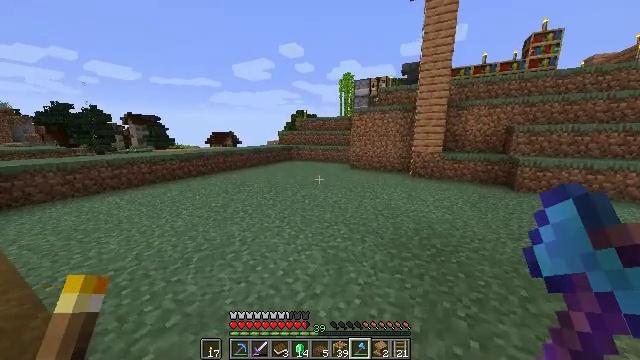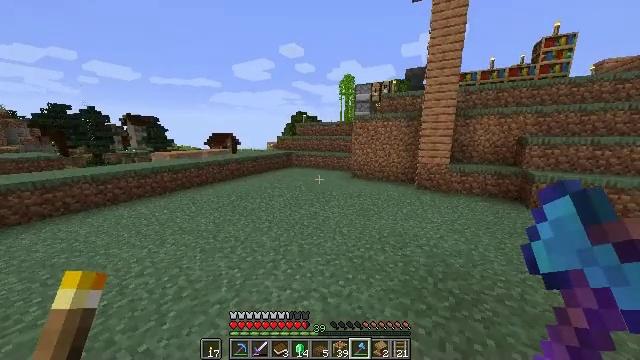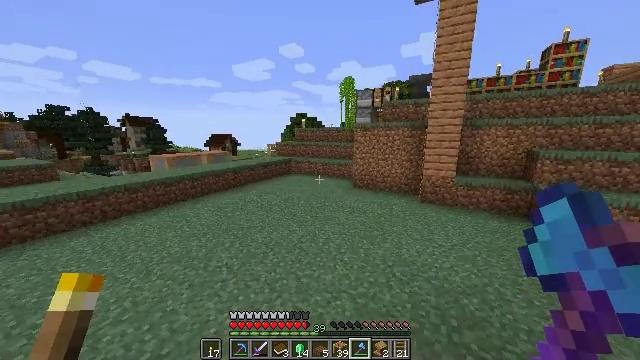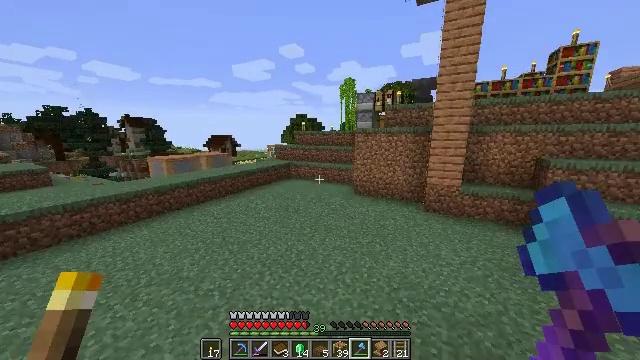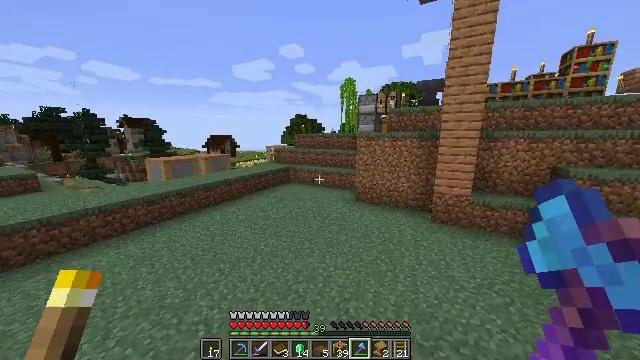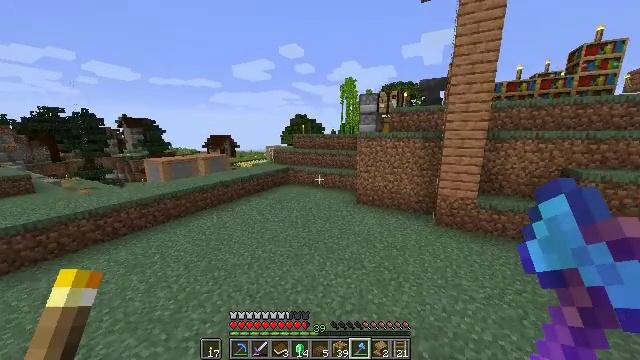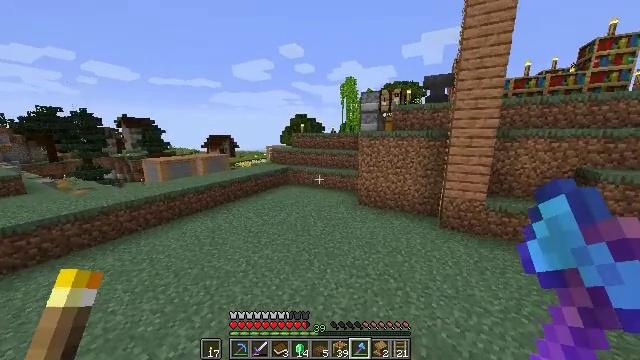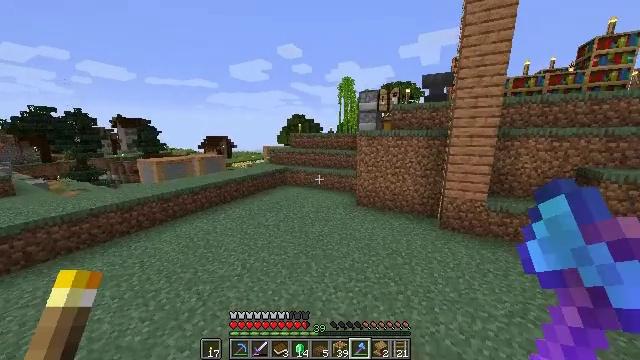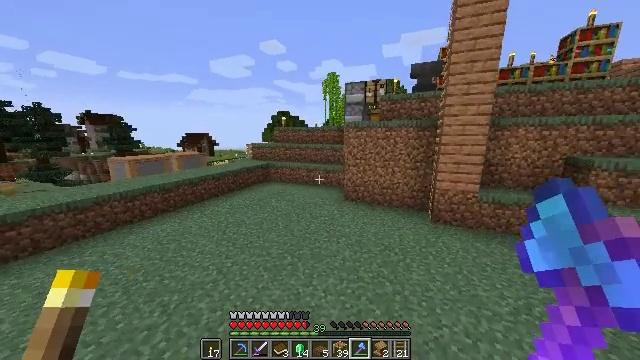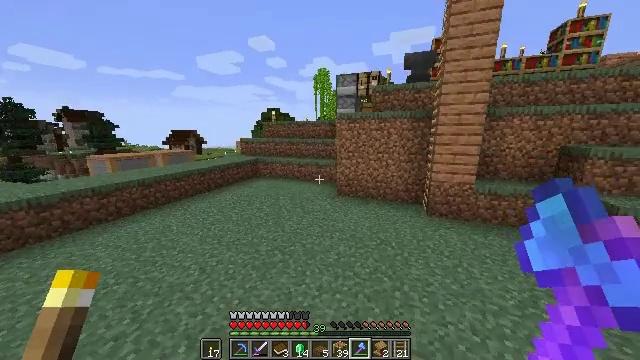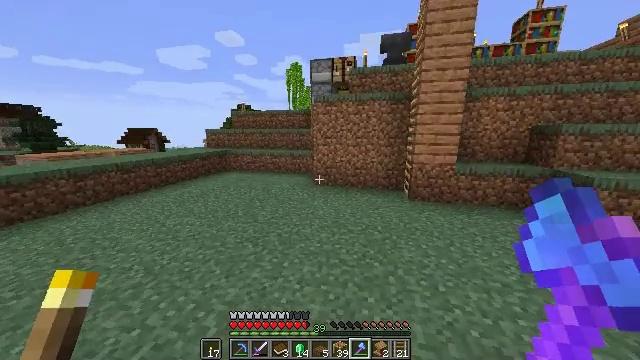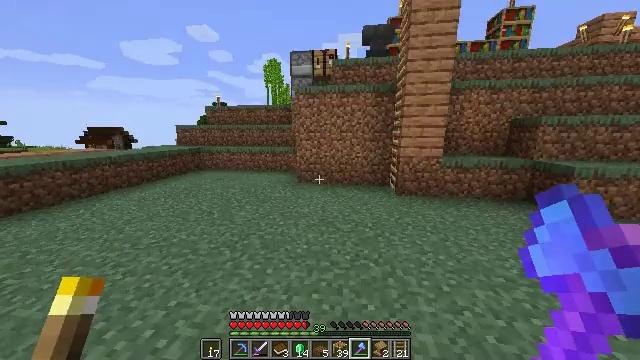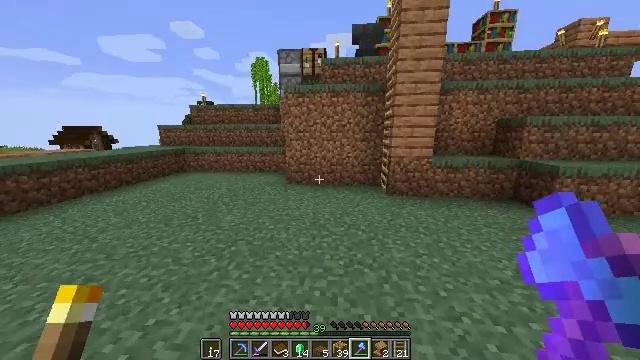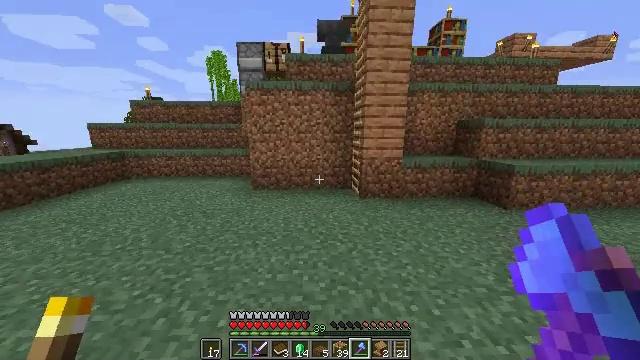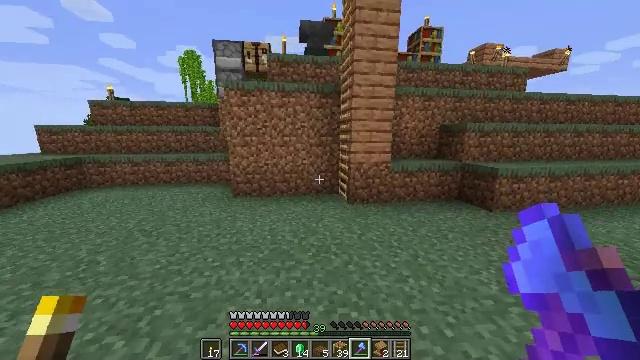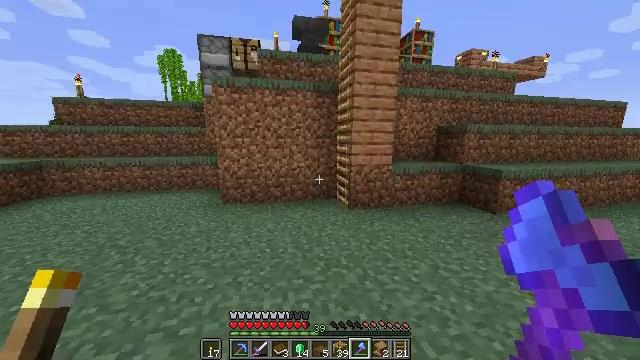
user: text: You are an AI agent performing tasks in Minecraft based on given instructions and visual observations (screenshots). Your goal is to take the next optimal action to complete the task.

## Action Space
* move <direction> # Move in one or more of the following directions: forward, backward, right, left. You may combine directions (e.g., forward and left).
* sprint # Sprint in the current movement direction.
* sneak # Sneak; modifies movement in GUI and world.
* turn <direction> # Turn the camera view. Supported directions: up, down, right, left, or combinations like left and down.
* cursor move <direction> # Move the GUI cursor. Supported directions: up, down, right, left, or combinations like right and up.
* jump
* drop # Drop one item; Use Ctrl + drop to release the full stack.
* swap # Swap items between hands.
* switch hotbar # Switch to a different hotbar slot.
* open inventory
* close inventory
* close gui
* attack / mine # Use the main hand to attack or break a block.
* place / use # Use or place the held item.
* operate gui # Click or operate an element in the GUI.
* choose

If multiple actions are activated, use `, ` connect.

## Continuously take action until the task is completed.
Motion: motion action
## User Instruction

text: Break the spruce slab from a structure.
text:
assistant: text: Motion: move forward, sprint, jump
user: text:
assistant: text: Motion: move forward, sprint, jump
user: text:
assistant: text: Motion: move forward, sprint, jump
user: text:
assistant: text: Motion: move forward, jump
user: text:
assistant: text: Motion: move forward, jump
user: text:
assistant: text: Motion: move forward, jump
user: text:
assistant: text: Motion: move forward, jump
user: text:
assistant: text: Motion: move forward, turn right, jump
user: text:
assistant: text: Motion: move forward, turn right
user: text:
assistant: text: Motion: move forward, turn right
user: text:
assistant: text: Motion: move forward, turn right
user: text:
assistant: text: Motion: move forward, turn right
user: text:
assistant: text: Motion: move forward and move left, turn right
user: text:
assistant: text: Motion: move forward and move left, turn right
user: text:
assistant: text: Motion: move forward and move left, turn right
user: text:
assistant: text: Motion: move forward and move left, turn right and up
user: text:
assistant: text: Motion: move forward and move left, turn right
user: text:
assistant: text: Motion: move forward and move left
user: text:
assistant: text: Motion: move forward and move left, turn right and up
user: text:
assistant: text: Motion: move forward and move left, turn right
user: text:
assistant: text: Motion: move forward and move left, turn right and up
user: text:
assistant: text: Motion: move forward and move left, turn right and up
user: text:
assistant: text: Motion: move forward and move left, turn right and up
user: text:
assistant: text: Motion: move forward and move left, turn right and up
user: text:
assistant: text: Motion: move forward and move left, turn right and up
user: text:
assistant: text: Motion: move forward and move left, turn right
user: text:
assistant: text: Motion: move forward and move left, turn right and up
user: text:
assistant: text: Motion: move forward, turn right
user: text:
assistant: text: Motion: move forward
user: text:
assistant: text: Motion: move forward